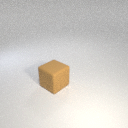
large brown rubber cube